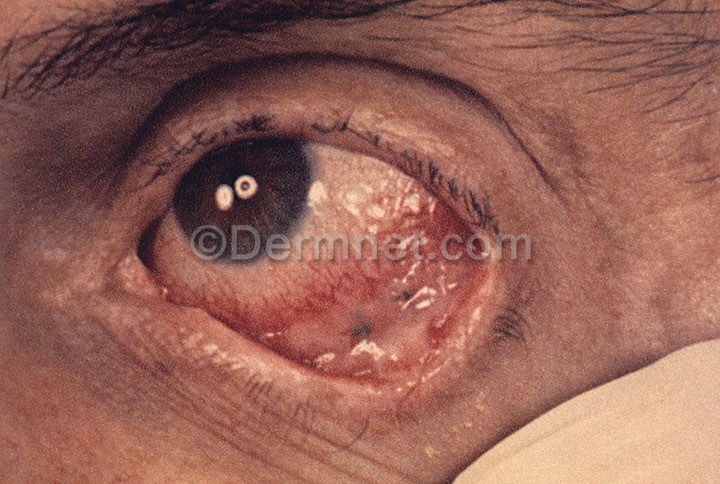
Disease: Bullous Disease Photos